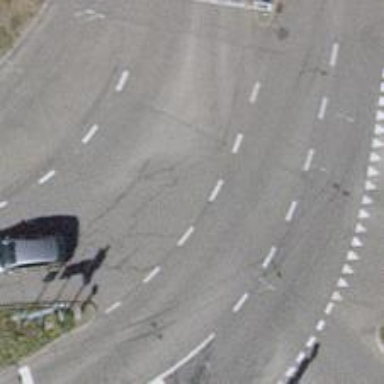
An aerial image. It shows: Road with traffic signals.